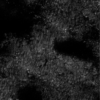
Label: not_dusty